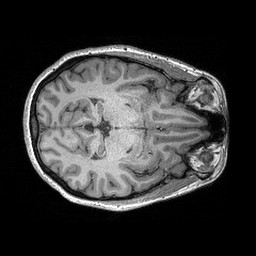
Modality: T1w
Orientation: axial
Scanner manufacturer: siemens
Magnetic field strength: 3 T
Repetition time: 2.3 s
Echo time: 0.00298 s